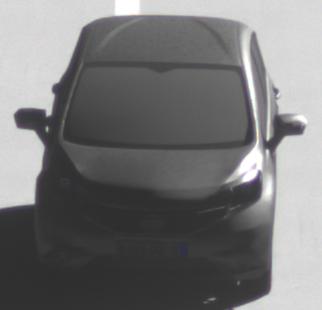
Make: Nissan
Model: Note 1.2
Detailed model: Note (E12) (10/13 - 12/16)
Model produced from: 2013/10
Model produced until: 2015/09
Doors: 5
Color: gray
Road condition: dry road
Daytime: morning or afternoon
Contrast: high contrast